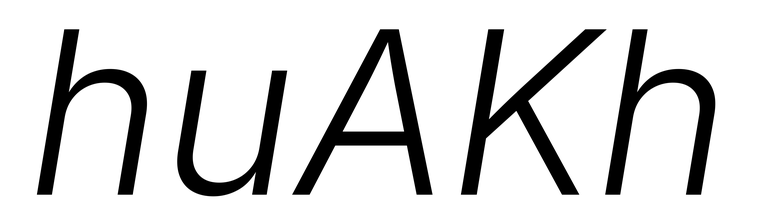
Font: Inter-Italic_Light_Italic